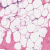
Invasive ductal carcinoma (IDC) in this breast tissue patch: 0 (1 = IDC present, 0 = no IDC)